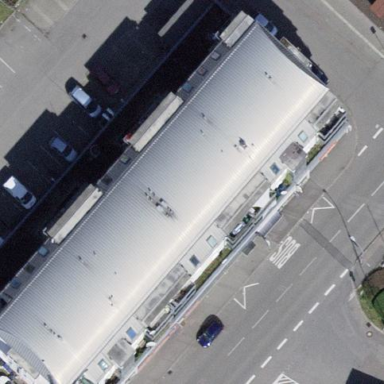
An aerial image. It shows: Retail building housing supermarket.